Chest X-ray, PA view. Patient: 36 years old, sex F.
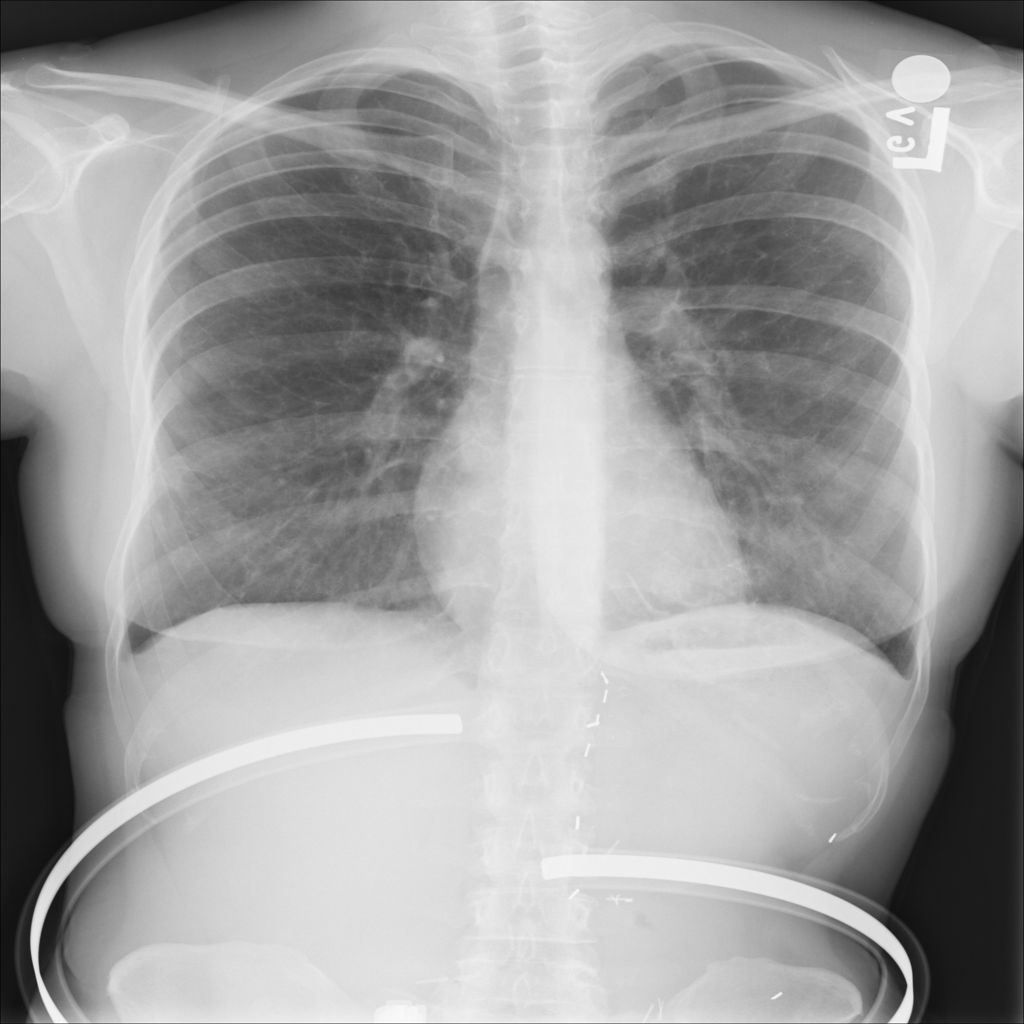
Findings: No Finding